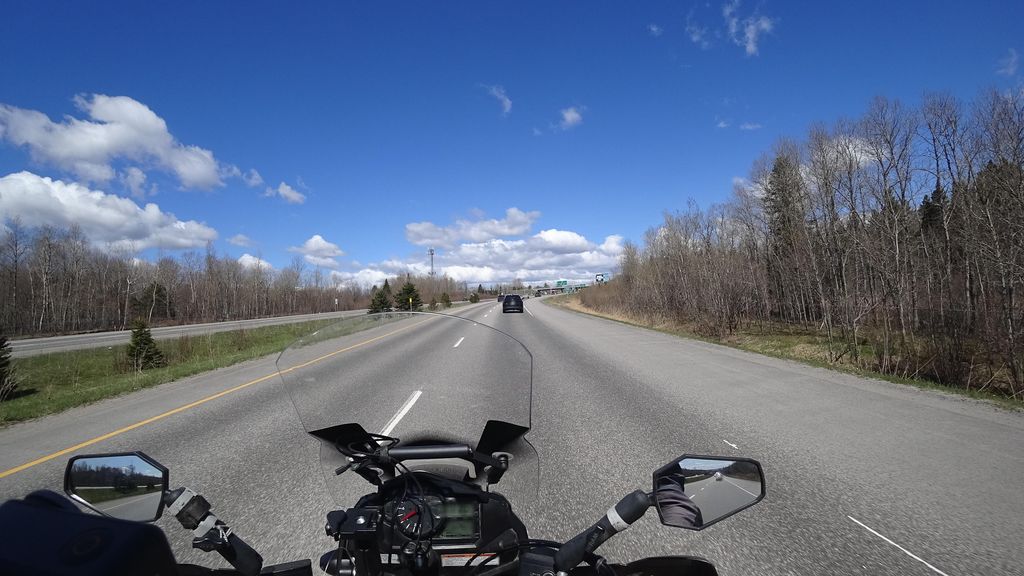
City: quebec_city